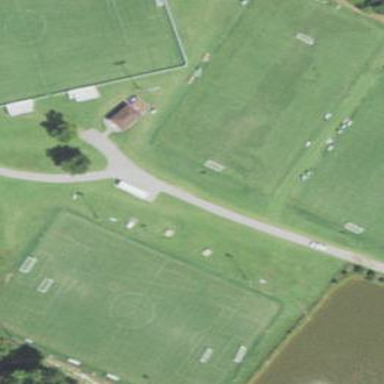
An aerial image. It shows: Soccer pitch for leisure land activities.